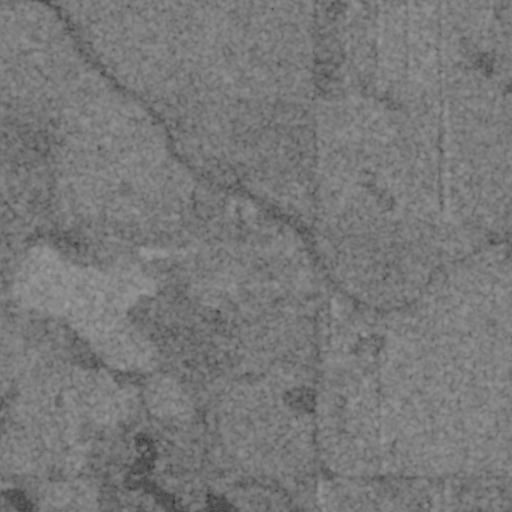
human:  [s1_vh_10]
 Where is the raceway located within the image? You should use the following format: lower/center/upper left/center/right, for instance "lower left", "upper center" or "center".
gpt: The raceway is located in the center of the image.
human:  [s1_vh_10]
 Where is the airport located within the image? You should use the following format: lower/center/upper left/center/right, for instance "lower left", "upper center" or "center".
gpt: There is no airport in the image.

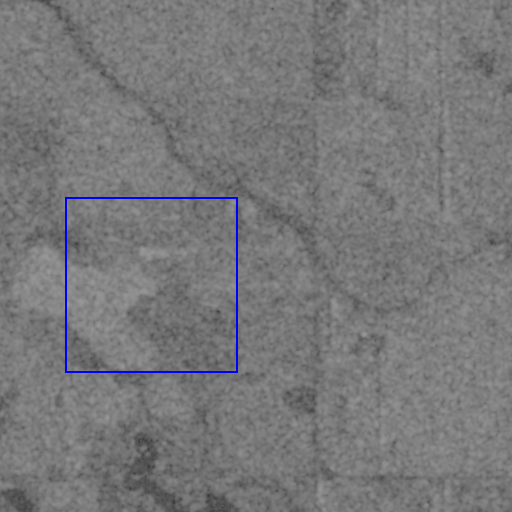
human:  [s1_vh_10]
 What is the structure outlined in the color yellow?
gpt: There is no yellow outline.
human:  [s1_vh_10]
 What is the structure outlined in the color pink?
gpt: There is no structure outlined in pink.